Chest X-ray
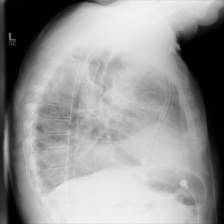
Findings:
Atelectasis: negative
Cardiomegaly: negative
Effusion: negative
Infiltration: negative
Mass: positive
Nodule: negative
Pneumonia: negative
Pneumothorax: positive
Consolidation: negative
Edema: negative
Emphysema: negative
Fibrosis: negative
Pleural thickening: negative
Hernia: negative